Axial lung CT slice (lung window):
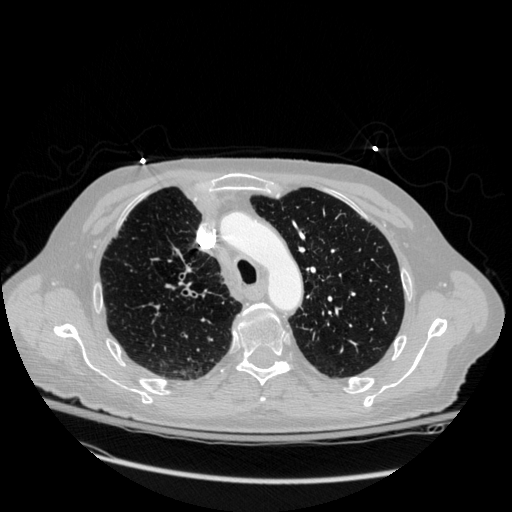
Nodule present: no